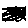
Label: moon